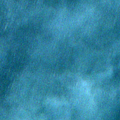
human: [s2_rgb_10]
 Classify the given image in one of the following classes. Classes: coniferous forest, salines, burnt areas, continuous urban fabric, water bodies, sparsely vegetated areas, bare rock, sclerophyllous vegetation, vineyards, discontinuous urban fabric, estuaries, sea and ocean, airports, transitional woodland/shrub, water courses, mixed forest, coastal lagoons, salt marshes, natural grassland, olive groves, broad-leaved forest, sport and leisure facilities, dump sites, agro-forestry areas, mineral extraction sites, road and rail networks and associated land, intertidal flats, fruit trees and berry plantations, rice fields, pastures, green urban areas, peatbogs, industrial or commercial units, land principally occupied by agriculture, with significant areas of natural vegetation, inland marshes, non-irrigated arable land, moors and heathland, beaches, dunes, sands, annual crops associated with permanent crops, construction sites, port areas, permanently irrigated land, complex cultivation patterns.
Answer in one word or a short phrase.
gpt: sea and ocean